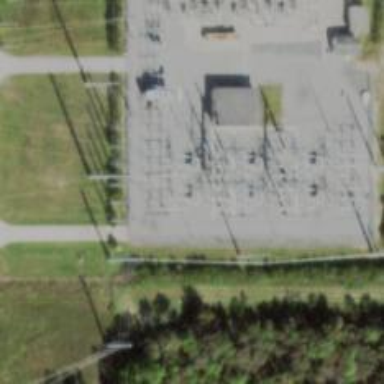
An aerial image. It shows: Switch for power supply.